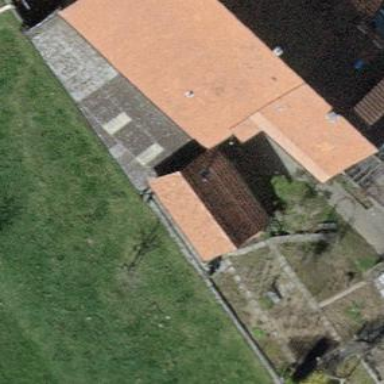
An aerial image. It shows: Hut.